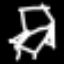
Label: chair